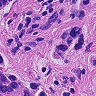
Metastatic tissue present: yes